Aerial crown-view tile of a tropical tree (Barro Colorado Island, Panama), acquired 20241014:
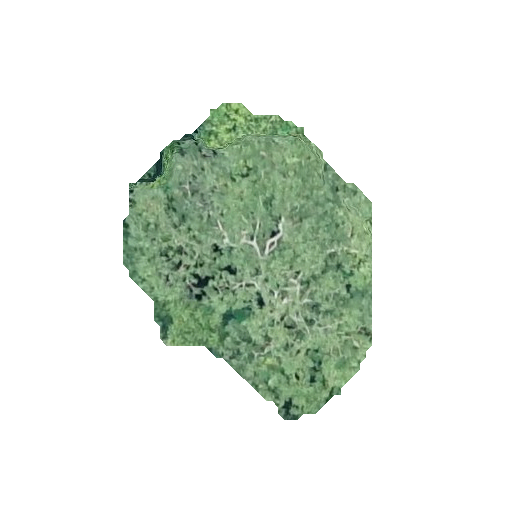
Species: Astronium graveolens
GBIF accepted scientific name: Astronium graveolens
Crown area: 84.552 m²